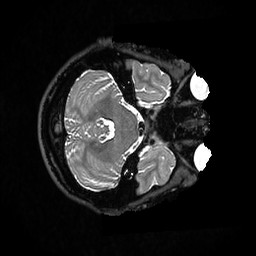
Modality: T2w
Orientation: axial
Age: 42
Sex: female
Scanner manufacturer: ge
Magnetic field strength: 3 T
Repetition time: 3.202 s
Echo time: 0.0669 s